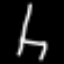
Label: chair